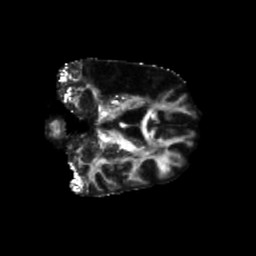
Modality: FA
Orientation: coronal
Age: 56
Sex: male
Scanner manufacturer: siemens
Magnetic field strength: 3 T
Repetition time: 5.25 s
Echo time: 0.08 s